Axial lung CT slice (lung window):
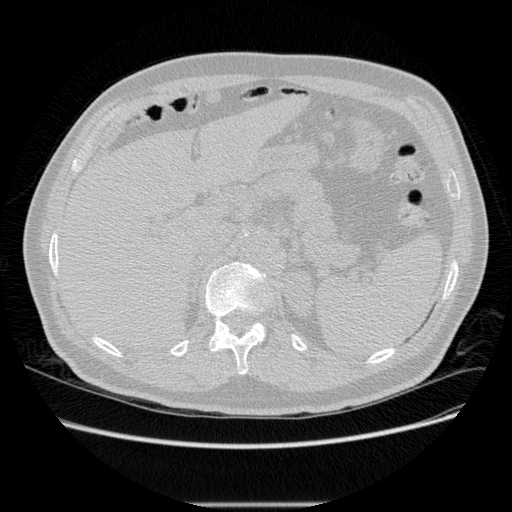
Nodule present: no